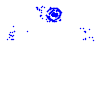
Particle: electron